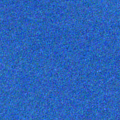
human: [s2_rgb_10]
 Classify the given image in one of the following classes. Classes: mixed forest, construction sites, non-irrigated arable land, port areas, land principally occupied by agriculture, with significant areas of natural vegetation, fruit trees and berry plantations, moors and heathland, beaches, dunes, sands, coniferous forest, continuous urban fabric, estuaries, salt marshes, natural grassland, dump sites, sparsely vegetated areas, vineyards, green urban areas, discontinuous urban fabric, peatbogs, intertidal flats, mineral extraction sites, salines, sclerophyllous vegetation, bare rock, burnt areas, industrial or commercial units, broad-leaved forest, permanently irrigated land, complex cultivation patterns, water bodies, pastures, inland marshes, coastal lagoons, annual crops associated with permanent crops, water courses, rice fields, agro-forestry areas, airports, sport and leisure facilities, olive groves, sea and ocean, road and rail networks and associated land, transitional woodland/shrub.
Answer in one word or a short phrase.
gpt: sea and ocean